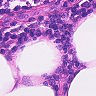
Metastatic tissue present: no